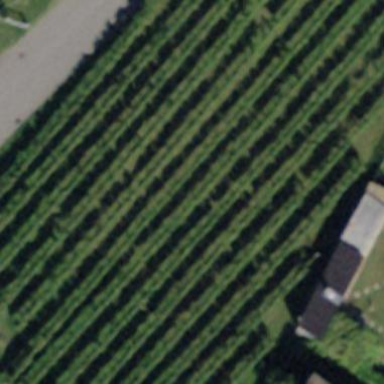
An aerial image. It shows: Vineyard with grape crops.